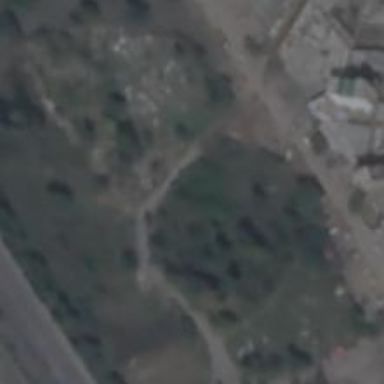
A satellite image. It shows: Cemetery.